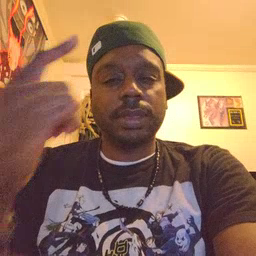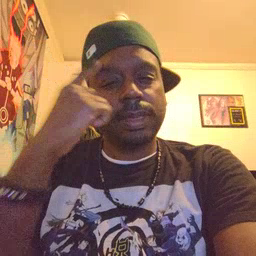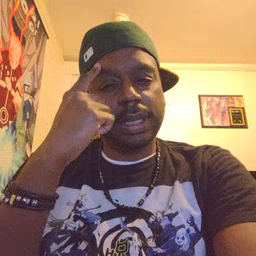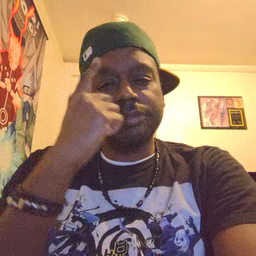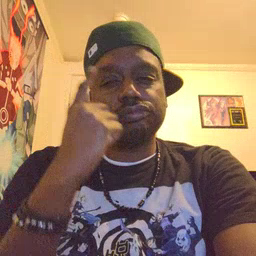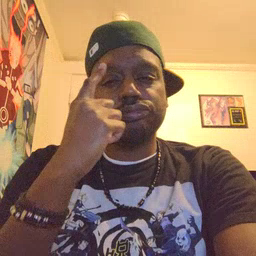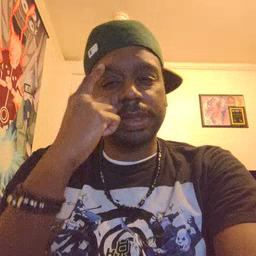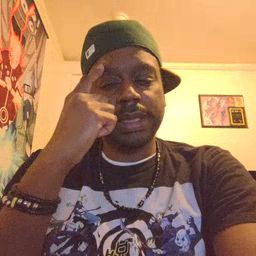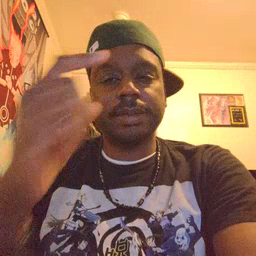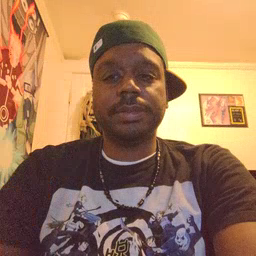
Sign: think